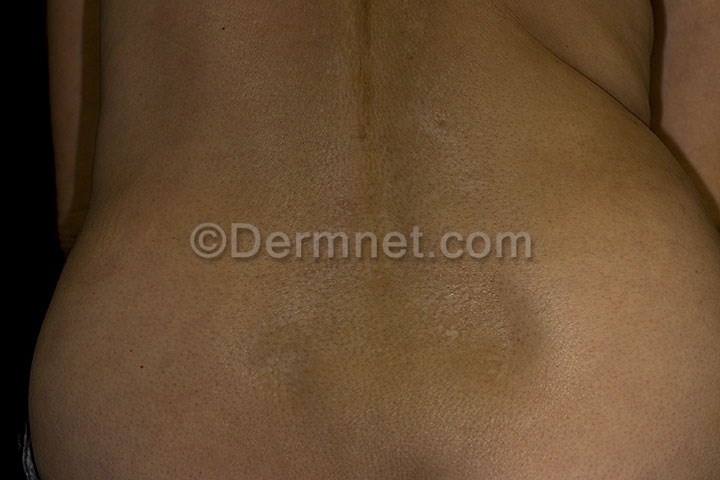
Disease: Psoriasis pictures Lichen Planus and related diseases